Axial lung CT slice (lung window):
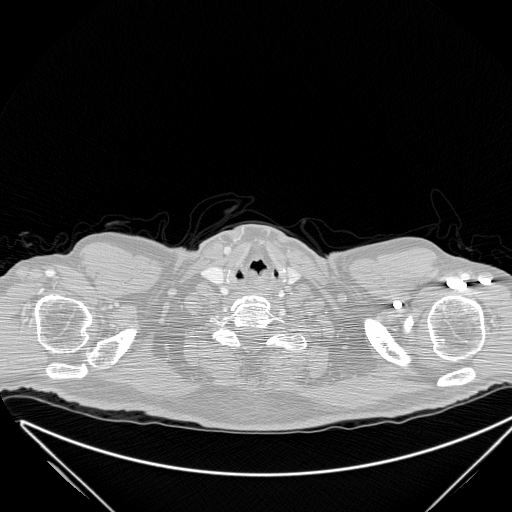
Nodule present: no